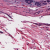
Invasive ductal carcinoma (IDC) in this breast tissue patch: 1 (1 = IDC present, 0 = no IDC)